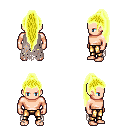
a pixel art fantasy rpg character, male body template, human, light skin, gray tattered cape, gold greaves, gold extra-long topknot hairstyle, four views (front, back, left, right), 2x2 character sprite sheet, small pixel art, hard edges, no anti-aliasing